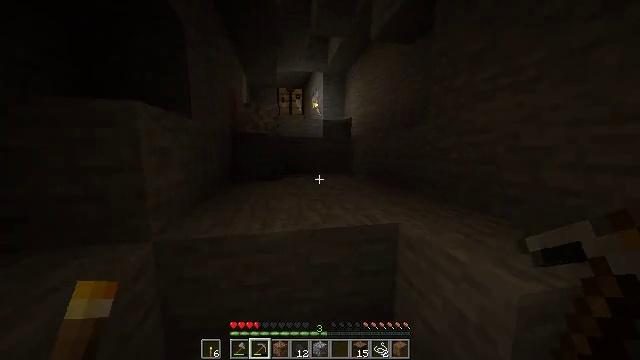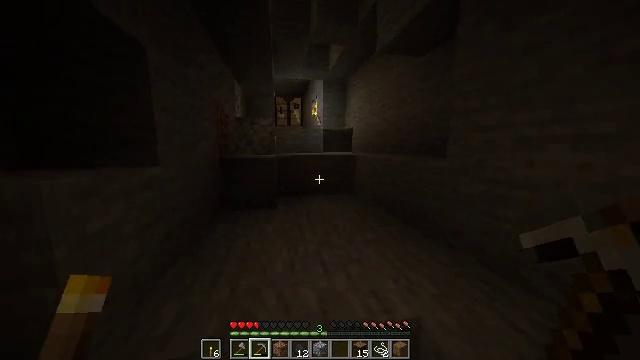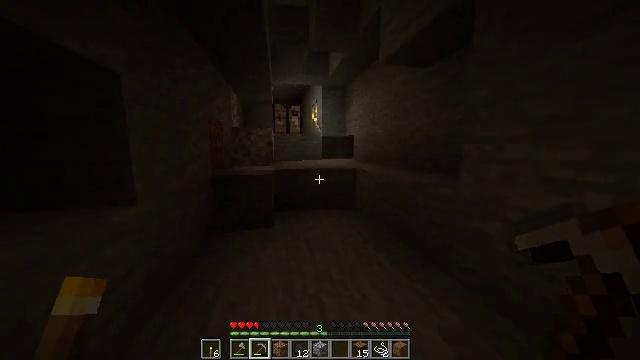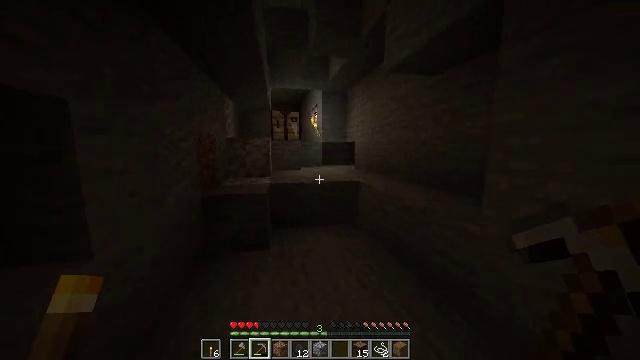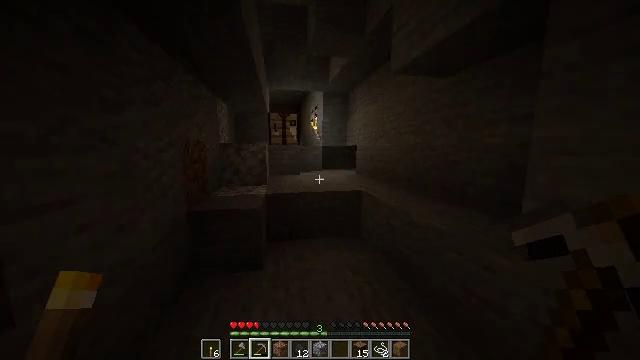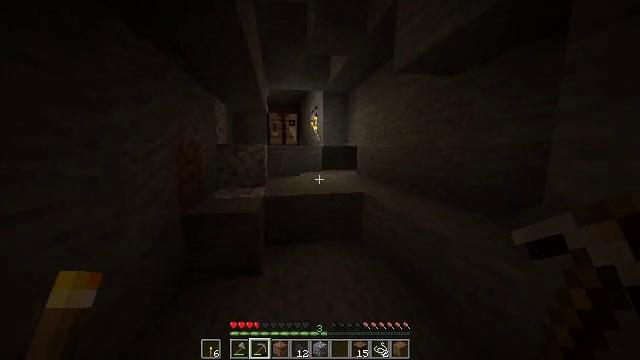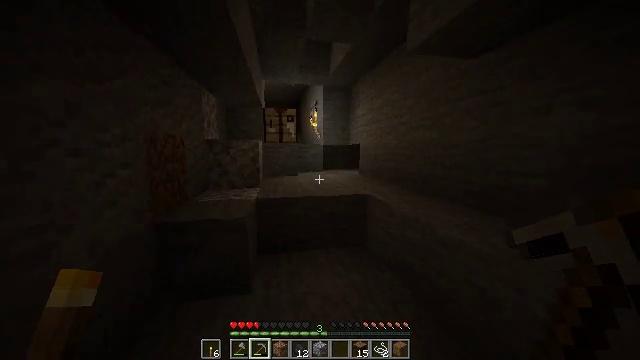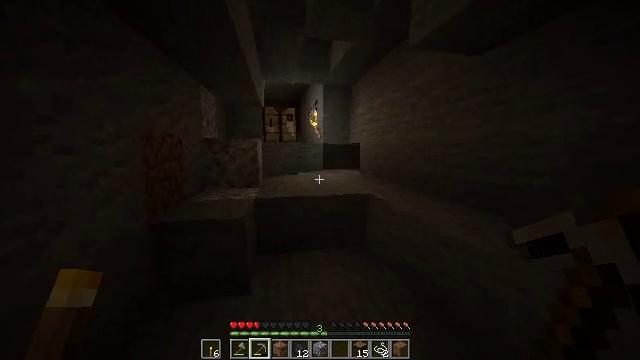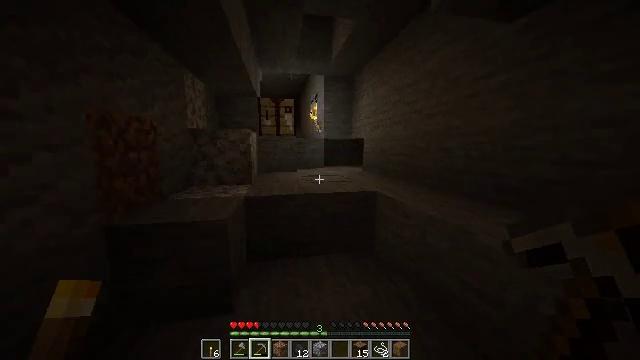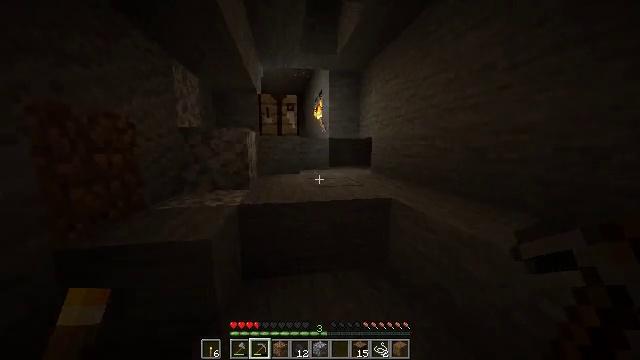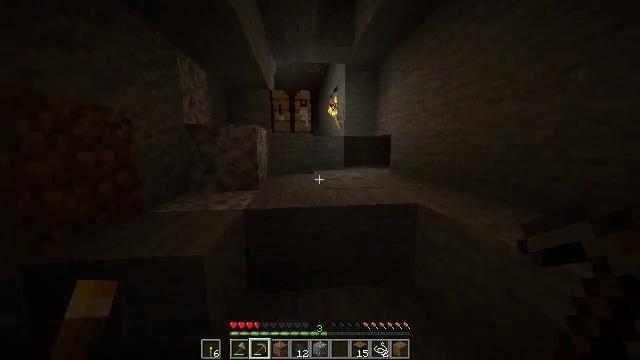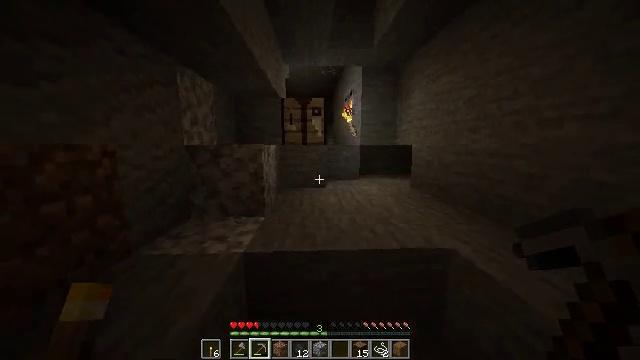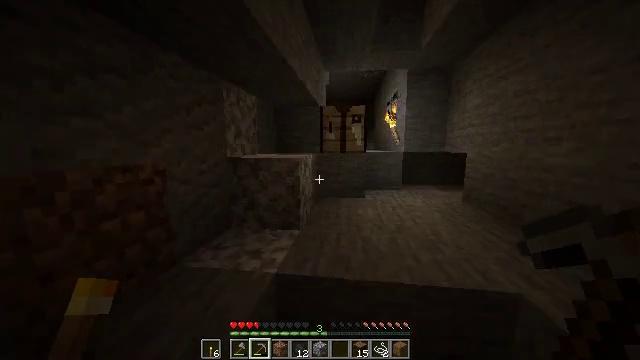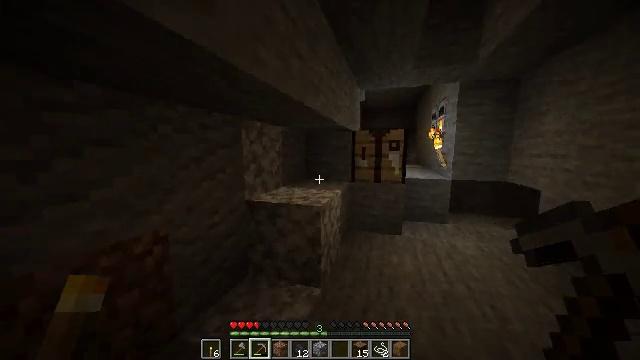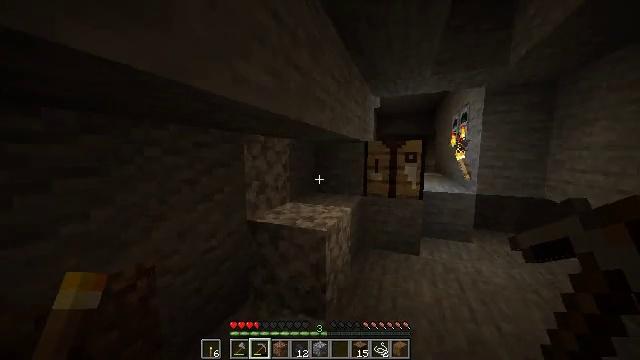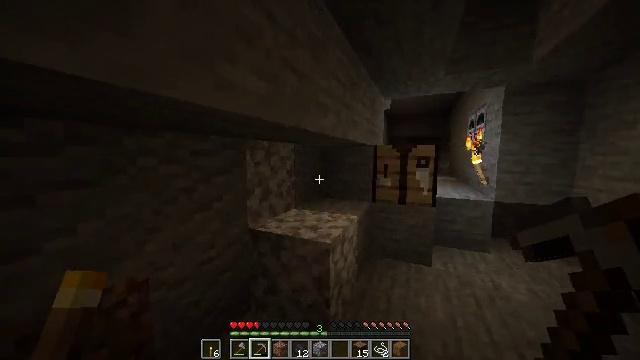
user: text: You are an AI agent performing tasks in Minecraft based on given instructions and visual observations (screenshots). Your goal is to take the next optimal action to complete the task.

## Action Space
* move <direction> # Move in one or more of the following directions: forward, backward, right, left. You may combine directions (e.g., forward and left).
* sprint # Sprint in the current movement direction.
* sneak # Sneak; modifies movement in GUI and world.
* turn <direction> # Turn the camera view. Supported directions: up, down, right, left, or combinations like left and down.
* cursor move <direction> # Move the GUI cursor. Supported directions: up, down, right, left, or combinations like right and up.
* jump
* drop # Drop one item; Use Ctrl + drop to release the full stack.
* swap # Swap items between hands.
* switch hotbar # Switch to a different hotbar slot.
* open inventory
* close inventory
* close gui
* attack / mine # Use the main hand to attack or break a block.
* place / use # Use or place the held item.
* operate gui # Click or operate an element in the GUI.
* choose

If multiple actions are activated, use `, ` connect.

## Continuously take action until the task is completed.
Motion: motion action
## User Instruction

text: craft item air
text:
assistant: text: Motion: move forward, sprint, jump
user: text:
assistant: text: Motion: move forward, sprint, jump
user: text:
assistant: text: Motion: move forward, sprint, jump
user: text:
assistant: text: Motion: move forward, sprint, jump
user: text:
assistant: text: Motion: move forward, sprint
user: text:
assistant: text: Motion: move forward, sprint
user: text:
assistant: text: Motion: move forward, sprint
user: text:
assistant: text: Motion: move forward, sprint
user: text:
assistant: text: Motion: move forward, sprint, turn left
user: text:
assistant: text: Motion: move forward, sprint, turn left
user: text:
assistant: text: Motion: move forward, sprint, turn left, jump
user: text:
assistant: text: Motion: move forward, sprint, turn left, jump
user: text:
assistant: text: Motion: move forward, sprint, turn left and up, jump
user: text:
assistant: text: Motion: move forward and move right, sprint, turn left, jump
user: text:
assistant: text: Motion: move forward and move right, sprint, turn left
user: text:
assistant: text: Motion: move forward and move right, sprint
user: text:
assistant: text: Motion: move forward and move right, sprint
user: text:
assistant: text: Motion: move forward and move right, sprint, turn right
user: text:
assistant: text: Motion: move forward and move right, sprint, turn right
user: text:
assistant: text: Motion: move forward and move right, sprint, turn right
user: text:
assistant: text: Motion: move forward and move right, sprint
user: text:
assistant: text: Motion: move forward and move right, sprint
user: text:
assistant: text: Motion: move forward and move right, sprint
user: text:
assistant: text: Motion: move forward and move right, sprint, turn up
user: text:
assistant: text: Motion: move forward and move right, turn left and up
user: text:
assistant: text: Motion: move forward and move right, turn left
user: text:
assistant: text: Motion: move forward and move right, turn left
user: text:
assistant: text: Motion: move forward and move right, sprint, turn left
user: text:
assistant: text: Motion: move forward and move right, sprint, turn left and down
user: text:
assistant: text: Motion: move forward, sprint, turn left